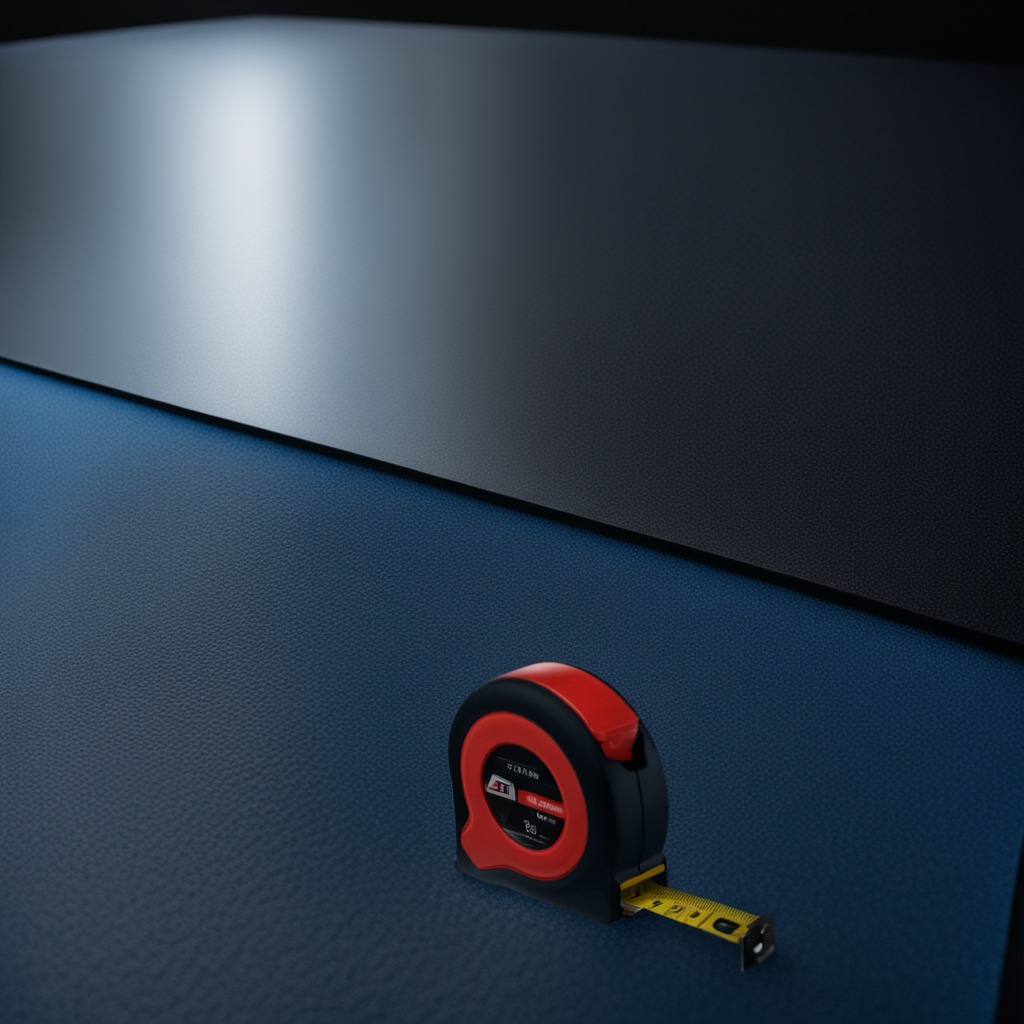
A measuring tape lying on a clean granite tabletop inside a workshop at night dim ambient light soft shadows worn but beneath the mat